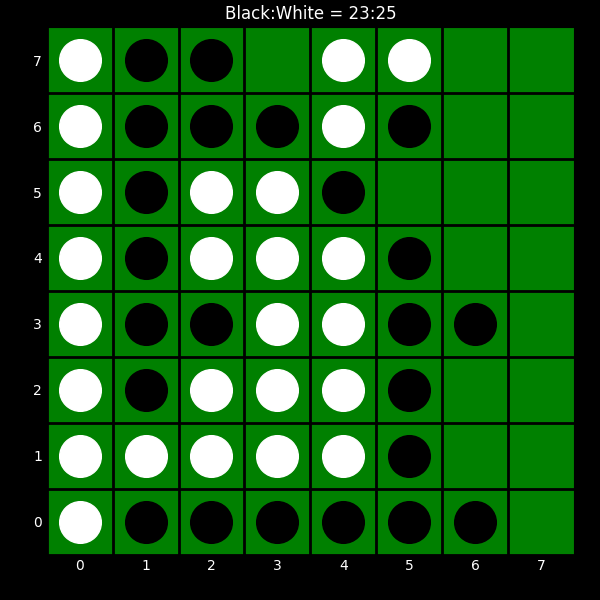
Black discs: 23
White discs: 25